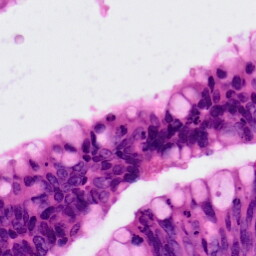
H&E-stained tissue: Colon